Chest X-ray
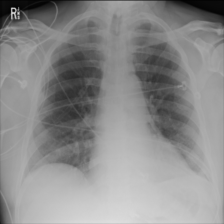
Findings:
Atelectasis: negative
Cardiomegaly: negative
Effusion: negative
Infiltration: negative
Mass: negative
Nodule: negative
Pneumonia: negative
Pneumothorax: negative
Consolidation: negative
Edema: negative
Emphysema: negative
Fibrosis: negative
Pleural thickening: negative
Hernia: negative